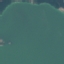
Land use / land cover: SeaLake